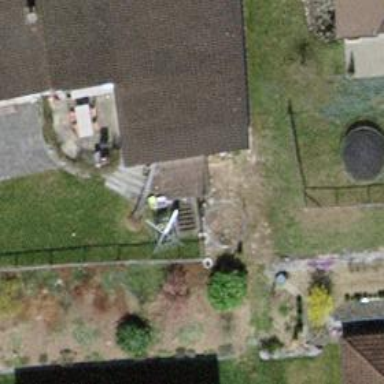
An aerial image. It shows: Garage.